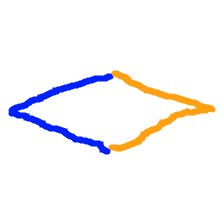
Shape: rhombus